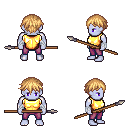
a pixel art fantasy rpg character, male body template, dark elf, purple skin, gold chest armor, magenta pants, light blonde short bangs hairstyle, white cloth bandages, spear, four views (front, back, left, right), 2x2 character sprite sheet, small pixel art, hard edges, no anti-aliasing